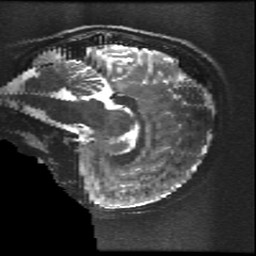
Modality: T2w
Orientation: sagittal
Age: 9
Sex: male
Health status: ill
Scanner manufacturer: ge
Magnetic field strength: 3 T
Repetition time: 7.5 s
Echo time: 0.1015 s